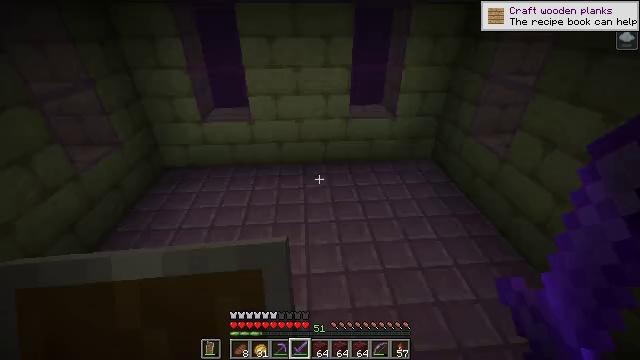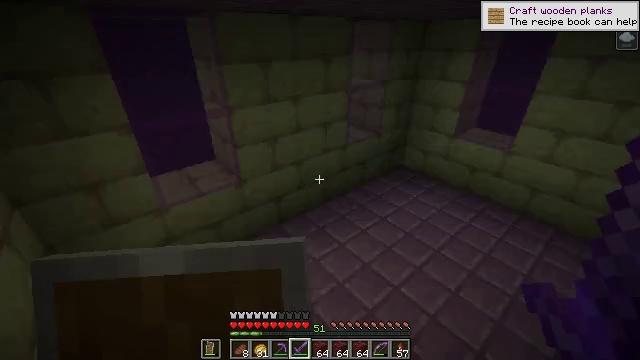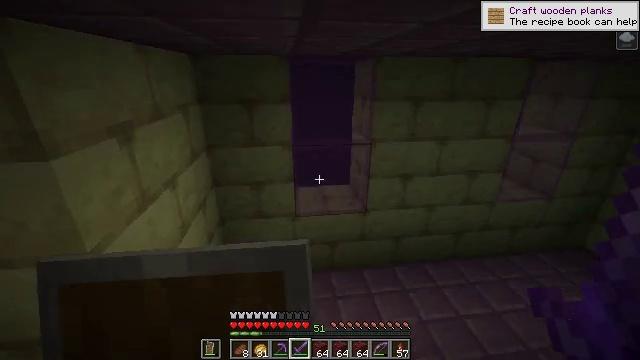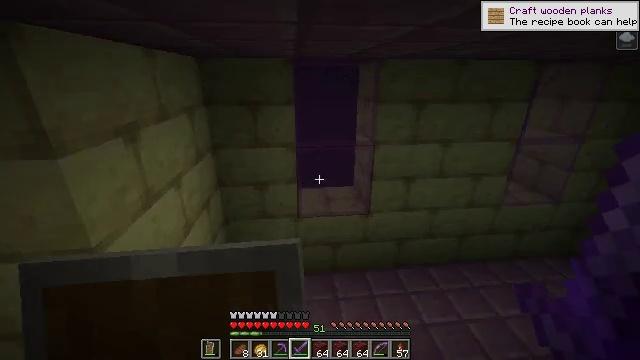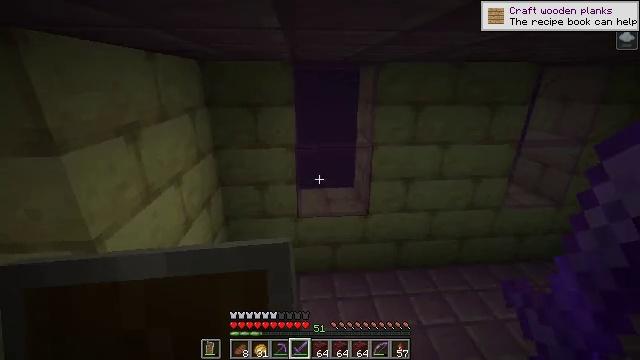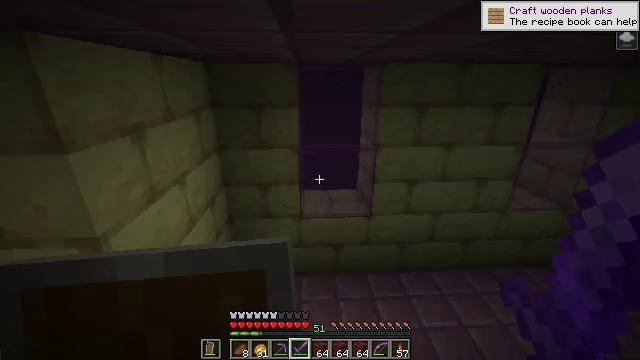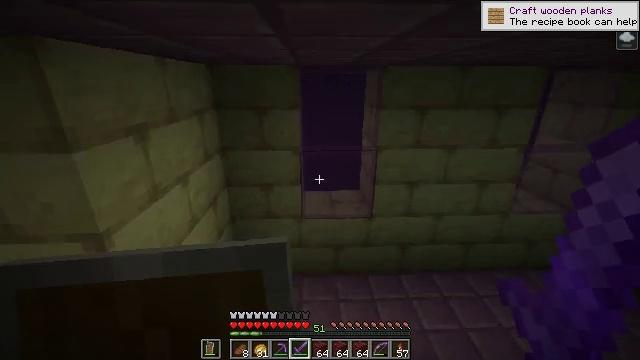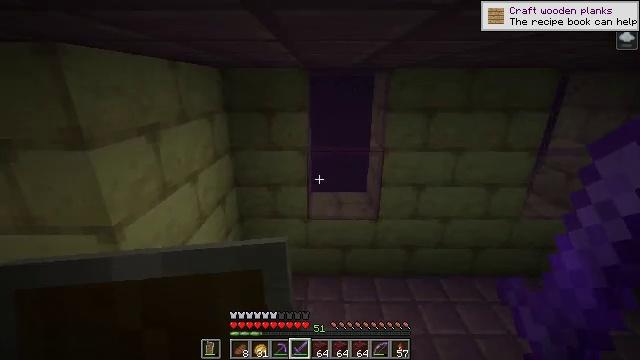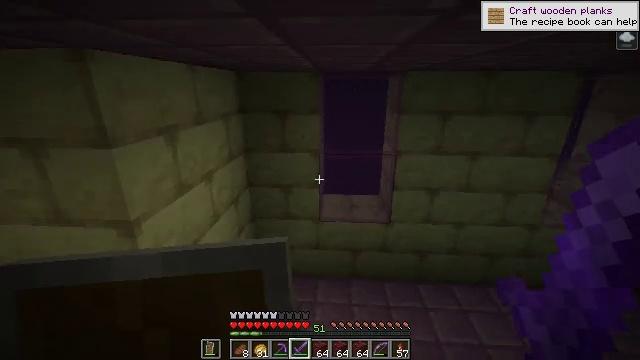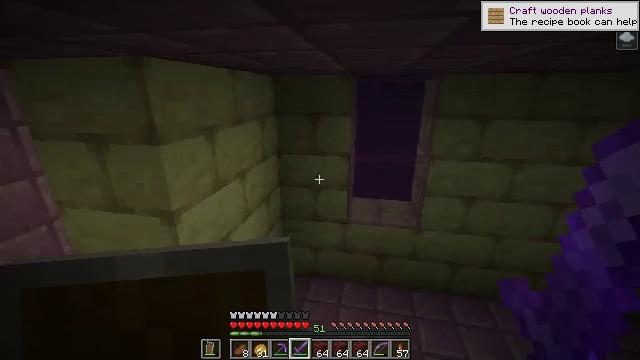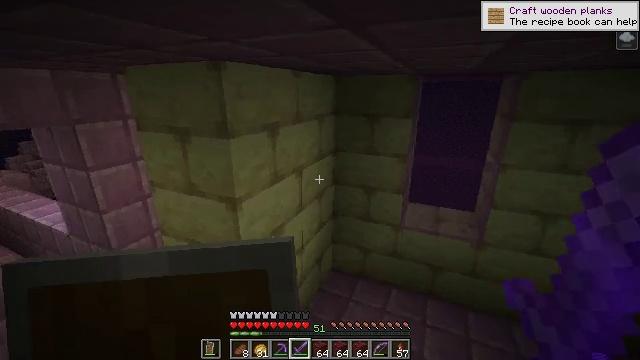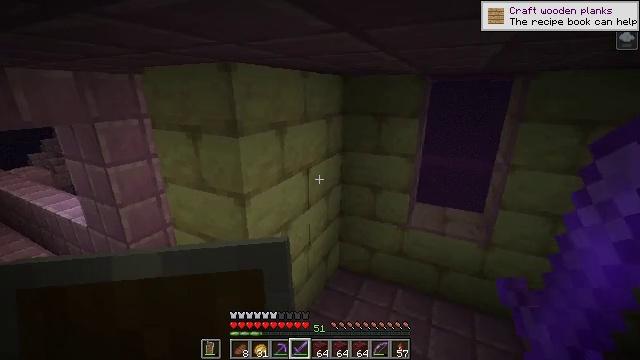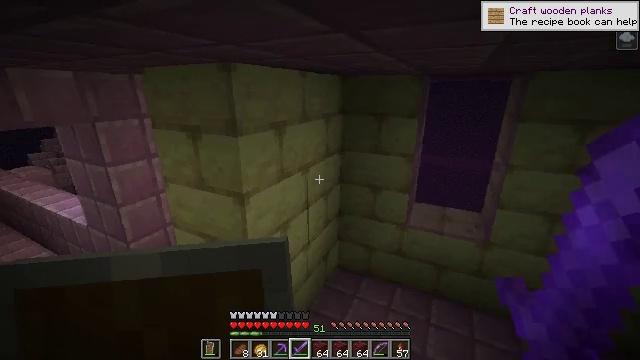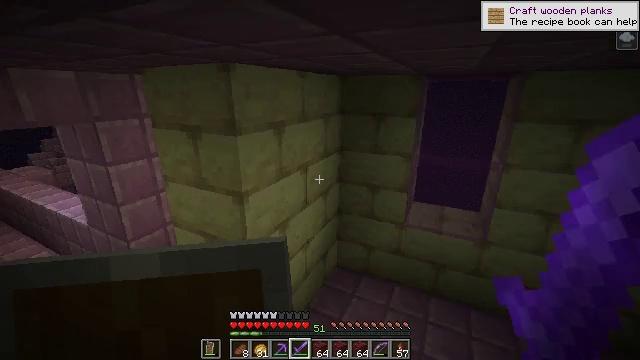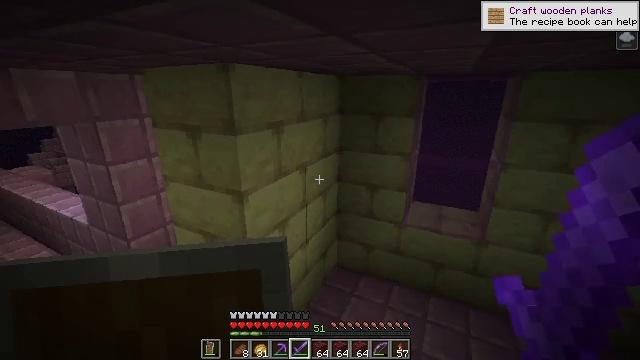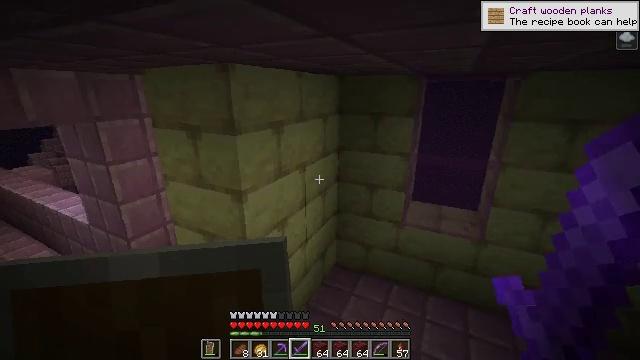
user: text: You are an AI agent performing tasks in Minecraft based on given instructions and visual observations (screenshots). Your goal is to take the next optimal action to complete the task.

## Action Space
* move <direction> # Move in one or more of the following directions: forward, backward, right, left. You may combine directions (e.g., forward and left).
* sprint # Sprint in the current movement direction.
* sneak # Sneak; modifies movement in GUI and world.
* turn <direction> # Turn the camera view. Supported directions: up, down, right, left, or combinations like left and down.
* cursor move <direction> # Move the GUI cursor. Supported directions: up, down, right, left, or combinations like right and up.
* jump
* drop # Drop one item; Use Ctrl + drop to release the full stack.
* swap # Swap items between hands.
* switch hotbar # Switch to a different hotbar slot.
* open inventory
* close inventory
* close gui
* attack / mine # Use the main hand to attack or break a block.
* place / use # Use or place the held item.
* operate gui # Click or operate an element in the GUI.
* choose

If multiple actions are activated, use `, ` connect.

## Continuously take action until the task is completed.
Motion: motion action
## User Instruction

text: Attack the end stone bricks to collect them.
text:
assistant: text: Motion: move forward and move right
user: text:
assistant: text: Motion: turn left and up
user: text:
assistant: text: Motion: turn left
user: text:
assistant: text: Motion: turn left
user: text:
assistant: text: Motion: turn left
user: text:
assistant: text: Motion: turn left
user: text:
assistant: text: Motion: turn left
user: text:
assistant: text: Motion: turn left
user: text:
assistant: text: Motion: turn left
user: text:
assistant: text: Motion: turn left
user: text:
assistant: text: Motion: turn left
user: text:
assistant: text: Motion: no_op
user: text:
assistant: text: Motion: no_op
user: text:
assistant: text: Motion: no_op
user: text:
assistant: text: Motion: no_op
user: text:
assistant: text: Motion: no_op
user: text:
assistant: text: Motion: no_op
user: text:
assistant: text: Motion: no_op
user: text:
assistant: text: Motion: no_op
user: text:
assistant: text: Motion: no_op
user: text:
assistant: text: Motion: no_op
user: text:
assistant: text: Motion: no_op
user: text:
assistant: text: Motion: no_op
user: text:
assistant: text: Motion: no_op
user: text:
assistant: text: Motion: no_op
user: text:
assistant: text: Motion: no_op
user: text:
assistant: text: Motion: no_op
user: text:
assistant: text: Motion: no_op
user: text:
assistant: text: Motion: no_op
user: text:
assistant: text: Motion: no_op